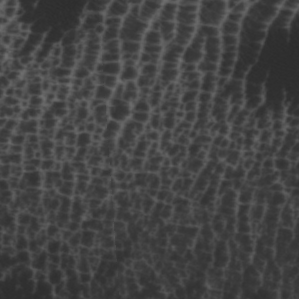
Label: non_frost